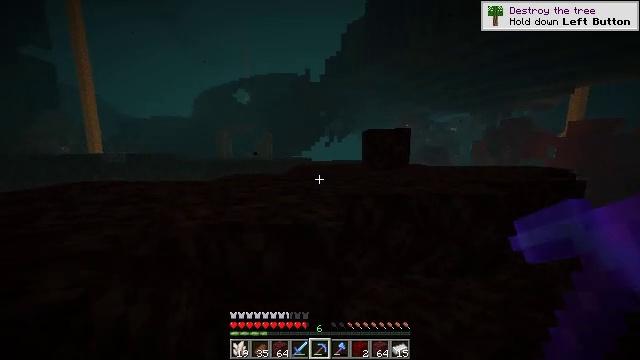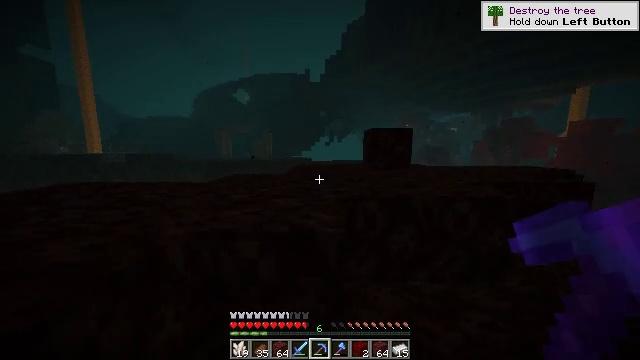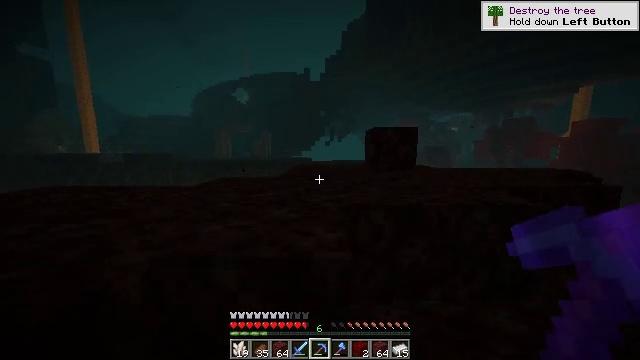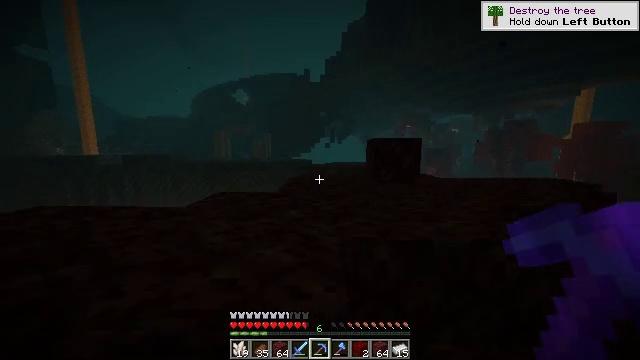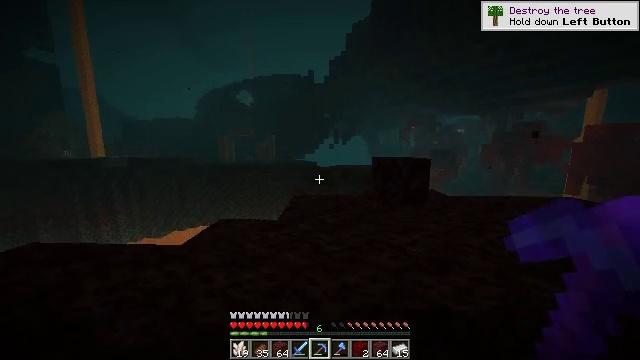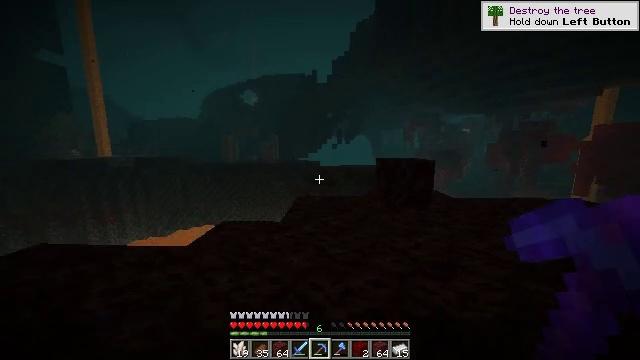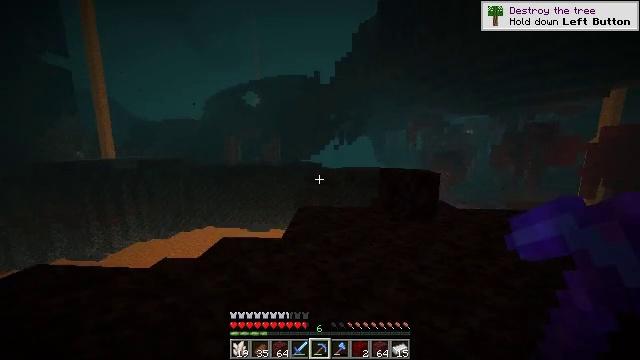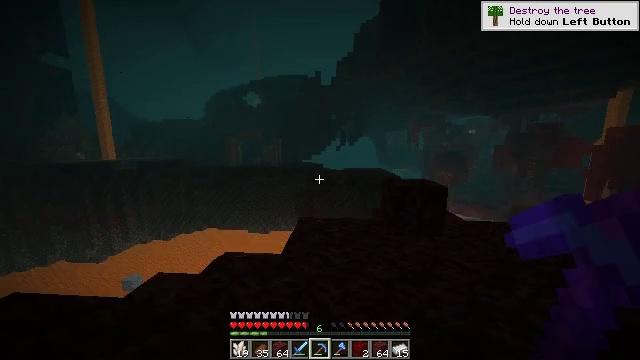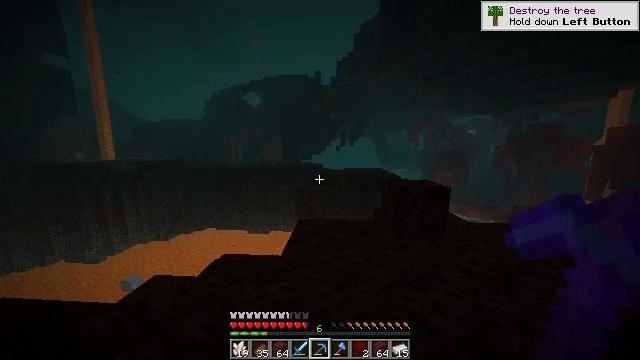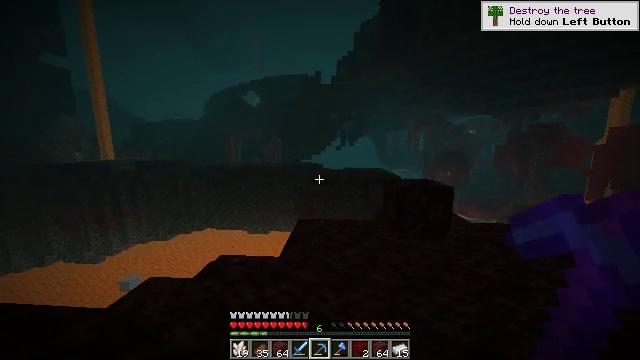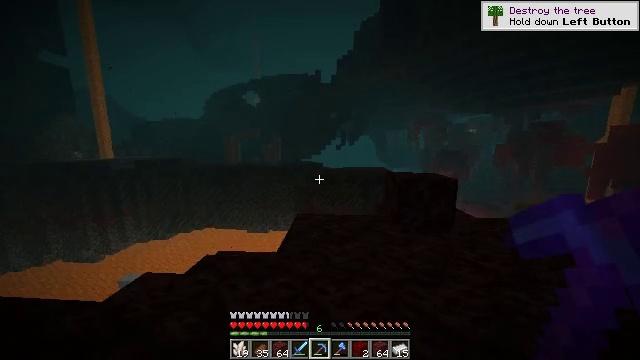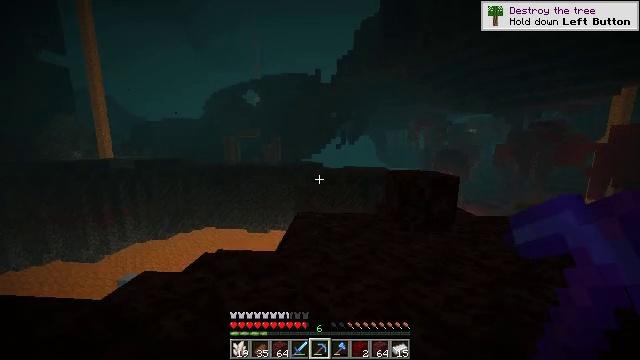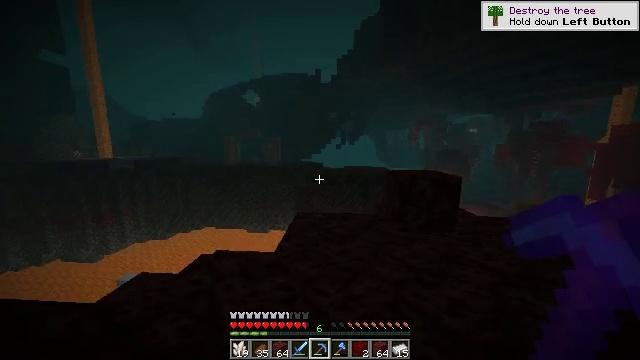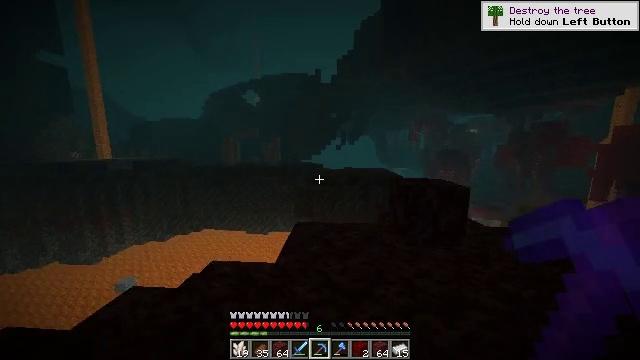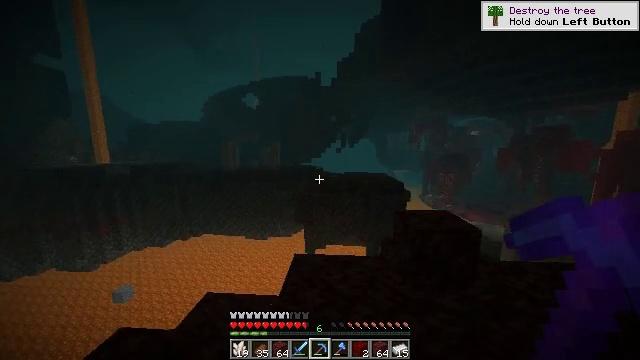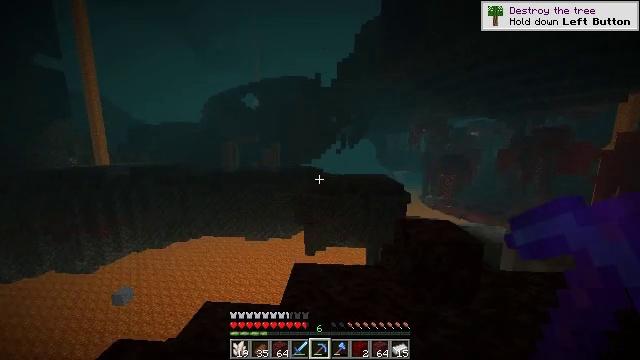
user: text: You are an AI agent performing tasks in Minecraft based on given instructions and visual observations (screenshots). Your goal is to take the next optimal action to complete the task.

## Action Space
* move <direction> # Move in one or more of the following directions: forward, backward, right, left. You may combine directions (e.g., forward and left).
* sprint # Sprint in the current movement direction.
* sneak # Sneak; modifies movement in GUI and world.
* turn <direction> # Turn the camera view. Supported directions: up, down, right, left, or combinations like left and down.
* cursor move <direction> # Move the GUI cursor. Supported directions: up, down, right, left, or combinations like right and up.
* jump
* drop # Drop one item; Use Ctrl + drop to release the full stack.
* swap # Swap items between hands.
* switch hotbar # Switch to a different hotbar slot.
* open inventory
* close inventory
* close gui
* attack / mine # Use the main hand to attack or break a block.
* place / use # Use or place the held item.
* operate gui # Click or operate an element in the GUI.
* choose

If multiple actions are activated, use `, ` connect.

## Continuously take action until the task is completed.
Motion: motion action
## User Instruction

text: Collect bone block by breaking it.
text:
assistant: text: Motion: move forward
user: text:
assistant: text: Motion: move forward
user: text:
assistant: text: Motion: move forward, jump
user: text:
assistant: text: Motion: move forward, turn left, jump
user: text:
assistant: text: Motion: move forward, jump
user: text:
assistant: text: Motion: move forward, jump
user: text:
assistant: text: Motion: move forward, jump
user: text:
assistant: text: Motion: move forward, jump
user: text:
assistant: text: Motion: move forward, jump
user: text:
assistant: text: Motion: move forward, jump
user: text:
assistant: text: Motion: move forward, jump
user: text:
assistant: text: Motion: move forward, jump
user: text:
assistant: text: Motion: move forward, sprint, jump
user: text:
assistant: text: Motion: move forward, sprint, jump
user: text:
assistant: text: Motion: move forward, sprint, jump
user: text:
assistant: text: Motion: move forward, sprint, turn right and down, jump
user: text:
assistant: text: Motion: move forward, turn right and down, jump
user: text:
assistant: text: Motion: move forward, turn right and down, jump
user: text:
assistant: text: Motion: move forward, turn right and down, jump
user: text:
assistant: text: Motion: move forward, turn right and down, jump
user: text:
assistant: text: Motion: move forward, turn right and down, jump
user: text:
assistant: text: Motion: move forward, turn right and down, jump
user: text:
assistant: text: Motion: move forward, turn right and down
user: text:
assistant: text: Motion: turn right
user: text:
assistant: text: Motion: turn right
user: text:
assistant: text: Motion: turn right
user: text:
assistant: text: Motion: move forward, turn right
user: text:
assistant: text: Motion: move forward, turn right
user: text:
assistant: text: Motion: move forward, turn right and down
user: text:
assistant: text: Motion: move forward, turn right